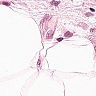
Metastatic tissue present: yes